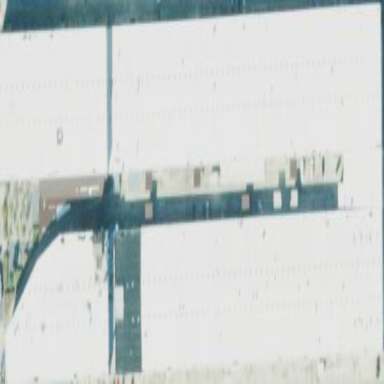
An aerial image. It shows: Warehouse building.